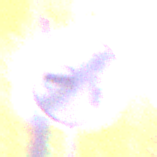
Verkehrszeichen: EndeVerbotUeberholenEinspurigeFahrzeuge
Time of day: Night
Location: Outdoor (Urban)
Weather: PartlyCloudy
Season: NotSpecified
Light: Natural